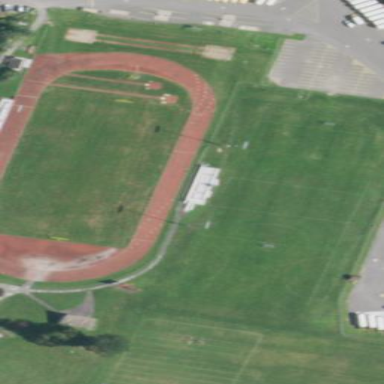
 perfect for sports and leisure activities."